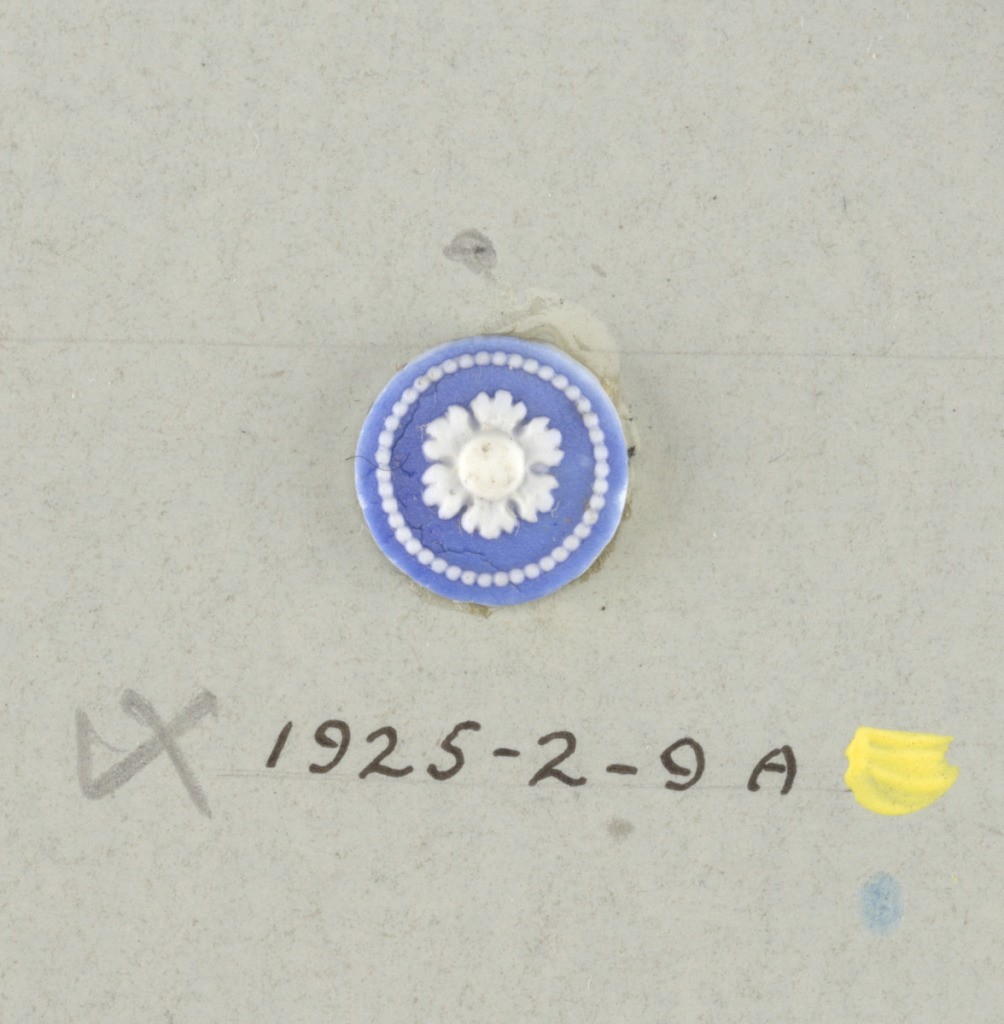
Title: Medallion button
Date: late 18th century
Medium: Stoneware
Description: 1925-2-9-a: One circular medallion in the style of Wedgwood Ja...